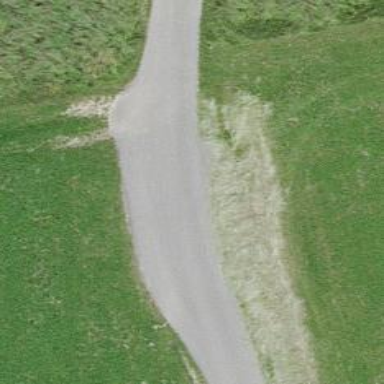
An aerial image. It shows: Passing place on the road.